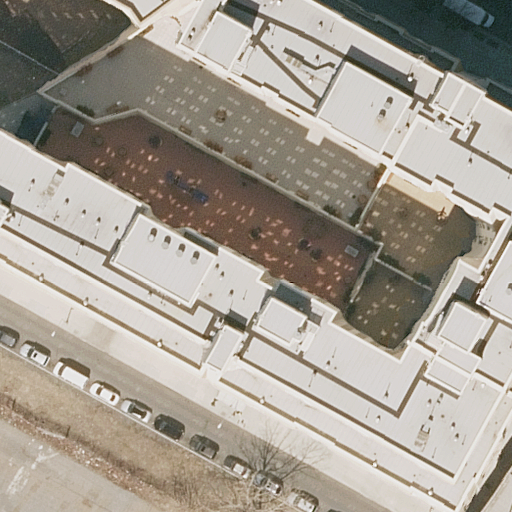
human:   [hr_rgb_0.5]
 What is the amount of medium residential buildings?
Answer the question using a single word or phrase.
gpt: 1

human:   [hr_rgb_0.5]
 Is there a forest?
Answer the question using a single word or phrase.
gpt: no

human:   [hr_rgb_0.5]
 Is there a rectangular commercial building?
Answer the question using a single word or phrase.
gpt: no

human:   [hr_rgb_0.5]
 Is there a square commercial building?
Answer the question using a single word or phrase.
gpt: no

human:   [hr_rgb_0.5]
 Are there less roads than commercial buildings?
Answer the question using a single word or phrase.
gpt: no

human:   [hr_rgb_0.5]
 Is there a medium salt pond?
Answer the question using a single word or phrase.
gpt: no

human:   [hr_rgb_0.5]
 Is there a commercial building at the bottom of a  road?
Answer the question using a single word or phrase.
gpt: no

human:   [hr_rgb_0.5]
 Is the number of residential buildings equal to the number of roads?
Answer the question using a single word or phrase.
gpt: no

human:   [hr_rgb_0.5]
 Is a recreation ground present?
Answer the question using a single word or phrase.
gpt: no

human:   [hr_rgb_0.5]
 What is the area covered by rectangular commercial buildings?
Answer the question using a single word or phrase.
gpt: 0m2

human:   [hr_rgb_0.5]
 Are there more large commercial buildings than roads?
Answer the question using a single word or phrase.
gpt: no

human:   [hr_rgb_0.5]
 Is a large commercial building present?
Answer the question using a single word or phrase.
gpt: no

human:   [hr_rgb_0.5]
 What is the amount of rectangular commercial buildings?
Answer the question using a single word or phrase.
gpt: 0

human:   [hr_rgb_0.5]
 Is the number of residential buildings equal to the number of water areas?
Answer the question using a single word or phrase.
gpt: no

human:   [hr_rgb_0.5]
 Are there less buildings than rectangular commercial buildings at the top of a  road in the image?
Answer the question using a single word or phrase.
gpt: no

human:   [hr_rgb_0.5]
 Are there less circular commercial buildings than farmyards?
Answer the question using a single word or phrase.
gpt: no

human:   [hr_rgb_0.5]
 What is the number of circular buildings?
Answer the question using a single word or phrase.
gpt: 0

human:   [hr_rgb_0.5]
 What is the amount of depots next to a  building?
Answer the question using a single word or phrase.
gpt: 0

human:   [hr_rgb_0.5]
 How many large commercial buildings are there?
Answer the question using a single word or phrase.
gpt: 0

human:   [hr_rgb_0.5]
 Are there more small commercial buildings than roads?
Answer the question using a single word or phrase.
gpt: no

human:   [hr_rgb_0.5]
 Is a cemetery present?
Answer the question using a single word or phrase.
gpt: no

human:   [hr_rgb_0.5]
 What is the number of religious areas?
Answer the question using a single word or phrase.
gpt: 0

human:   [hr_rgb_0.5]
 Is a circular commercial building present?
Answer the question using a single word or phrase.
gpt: no

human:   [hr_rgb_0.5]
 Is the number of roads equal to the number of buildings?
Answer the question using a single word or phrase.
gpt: no

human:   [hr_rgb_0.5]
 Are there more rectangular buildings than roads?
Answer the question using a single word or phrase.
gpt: no

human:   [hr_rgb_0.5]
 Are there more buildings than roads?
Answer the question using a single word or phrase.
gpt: yes

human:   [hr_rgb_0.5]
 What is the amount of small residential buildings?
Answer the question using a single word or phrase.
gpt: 0

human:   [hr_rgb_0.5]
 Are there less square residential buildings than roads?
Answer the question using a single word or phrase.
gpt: yes

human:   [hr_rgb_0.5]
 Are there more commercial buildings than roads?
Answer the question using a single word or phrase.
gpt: no

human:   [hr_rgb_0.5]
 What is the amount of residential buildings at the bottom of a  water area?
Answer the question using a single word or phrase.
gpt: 0

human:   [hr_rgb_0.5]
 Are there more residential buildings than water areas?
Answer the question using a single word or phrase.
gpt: yes

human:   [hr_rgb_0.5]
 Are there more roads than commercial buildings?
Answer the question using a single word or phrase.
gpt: yes

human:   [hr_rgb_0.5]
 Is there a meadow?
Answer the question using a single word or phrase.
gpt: no

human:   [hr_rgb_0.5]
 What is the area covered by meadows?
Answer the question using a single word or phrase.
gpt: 0m2

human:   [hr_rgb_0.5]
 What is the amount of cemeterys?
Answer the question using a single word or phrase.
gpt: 0

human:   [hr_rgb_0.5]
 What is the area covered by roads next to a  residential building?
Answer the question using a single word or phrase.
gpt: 0m2